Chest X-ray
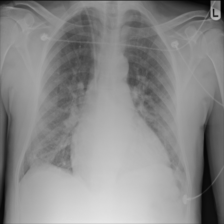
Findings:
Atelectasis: negative
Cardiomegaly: negative
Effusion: negative
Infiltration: negative
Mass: negative
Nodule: negative
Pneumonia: negative
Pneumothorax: negative
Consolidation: negative
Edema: negative
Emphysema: negative
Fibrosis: negative
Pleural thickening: negative
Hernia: negative